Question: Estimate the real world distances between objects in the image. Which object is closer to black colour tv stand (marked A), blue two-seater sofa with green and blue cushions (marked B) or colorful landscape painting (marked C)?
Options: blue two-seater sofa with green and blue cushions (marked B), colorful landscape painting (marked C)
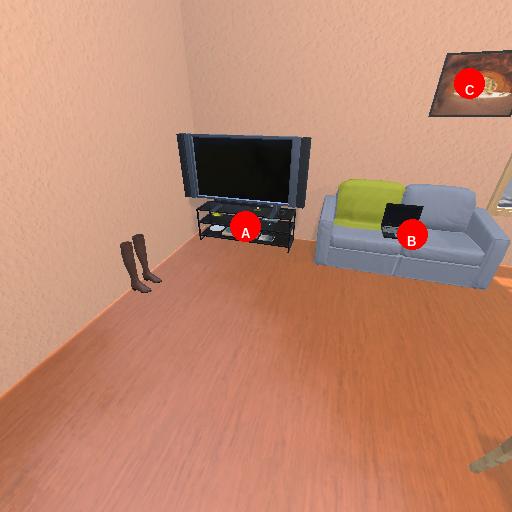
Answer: blue two-seater sofa with green and blue cushions (marked B)